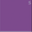
Piece: xx